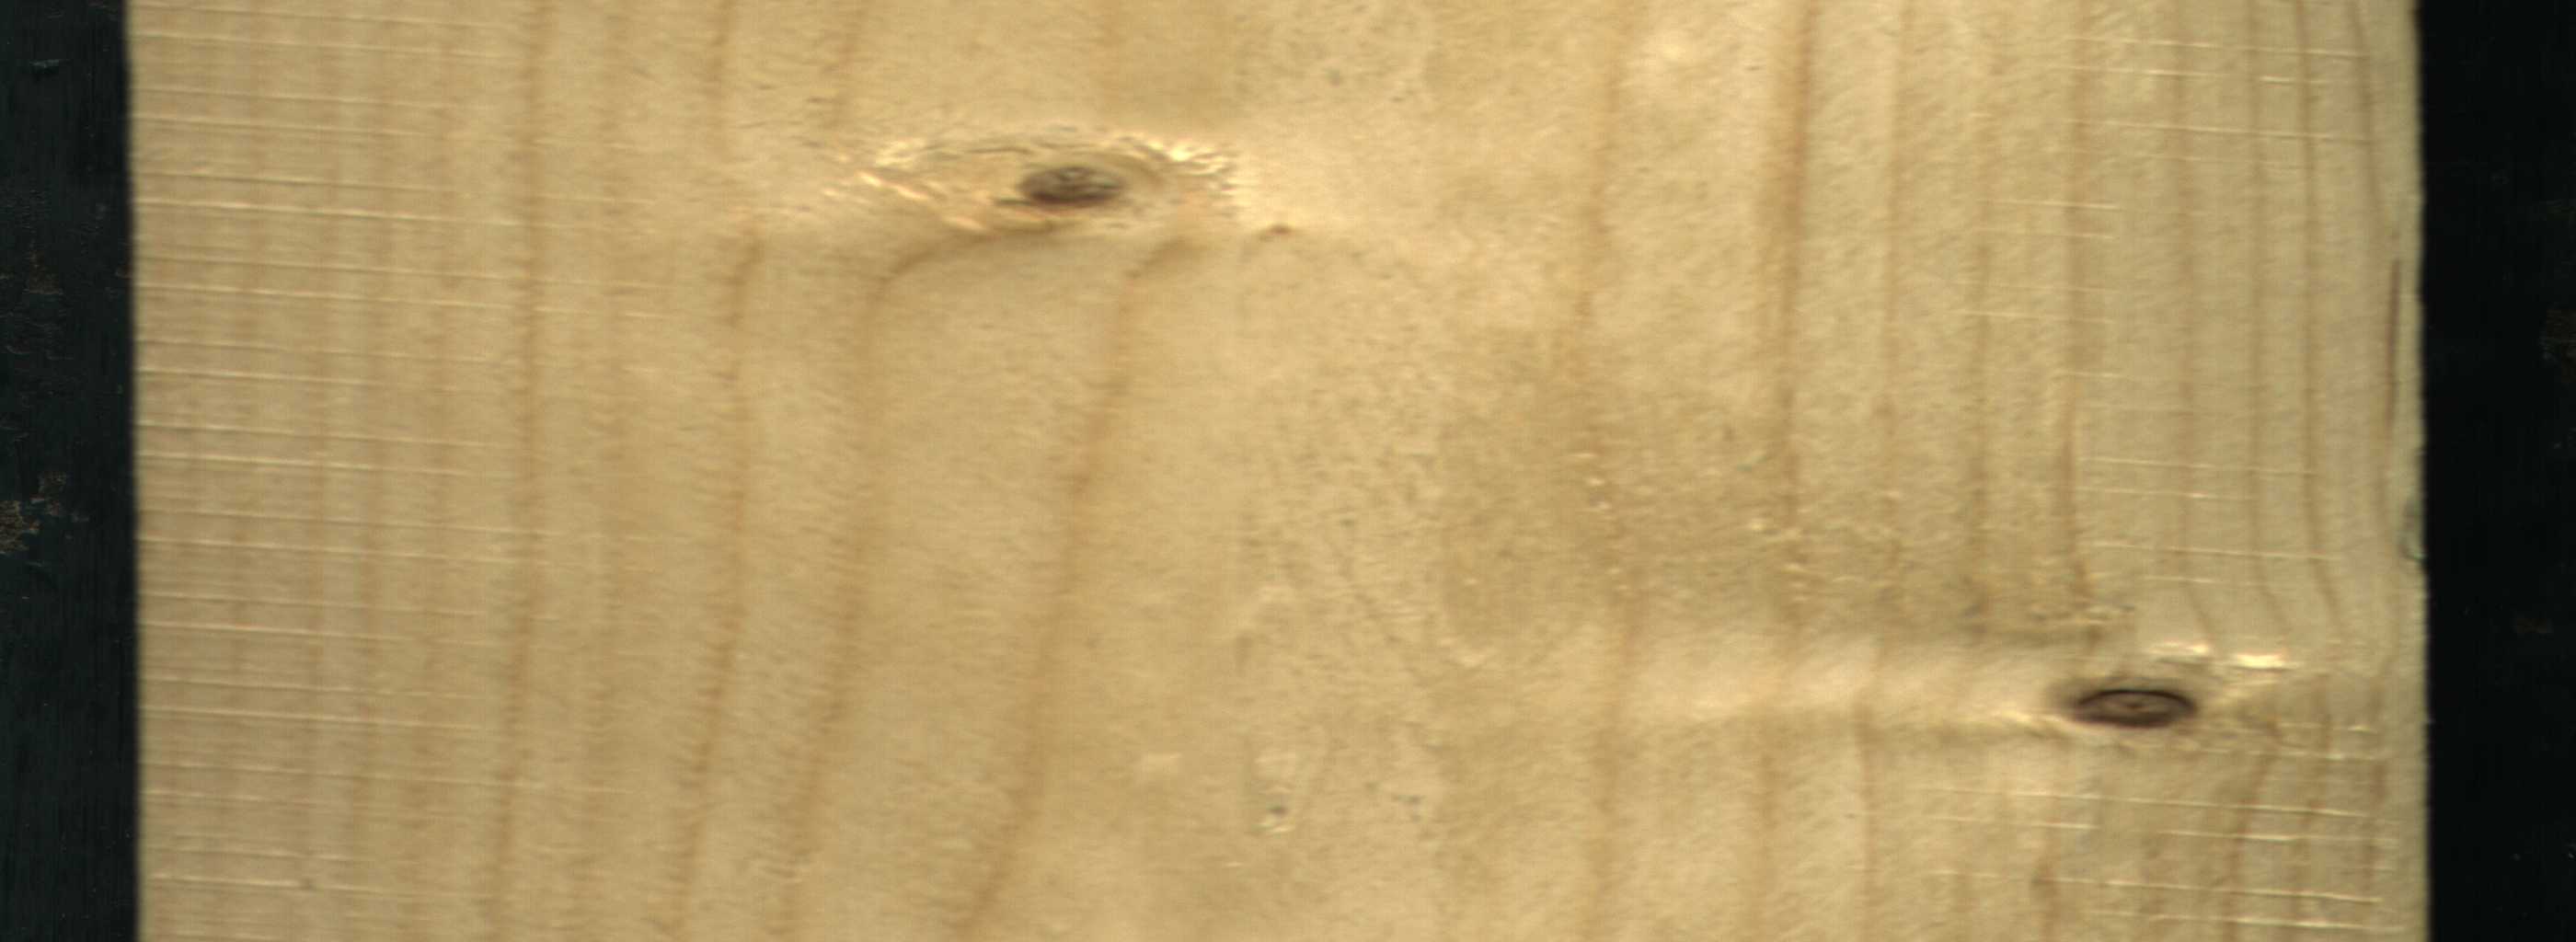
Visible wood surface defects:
Live_Knot
Live_Knot